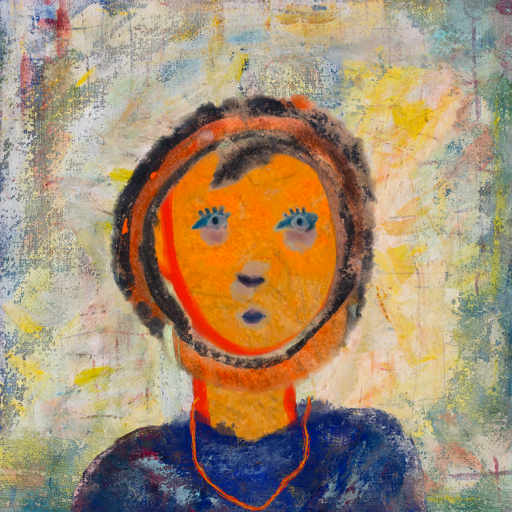
Background: Irani, Head And Neck Front: Sisters, Face Front: Hill_Girl, Bust: Irani, Hair Front: Childish, Head Accessory: Blank, Second Necklace: Gypsy_Mother_2, Necklace: Blank, Baby: Blank